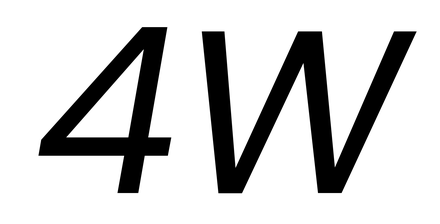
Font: Poppins-Italic